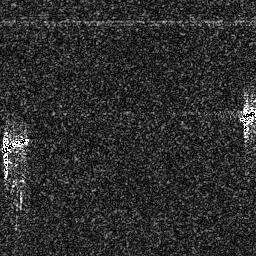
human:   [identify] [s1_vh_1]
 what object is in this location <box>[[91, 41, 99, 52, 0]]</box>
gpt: <ref>1 medium ship at the right</ref>

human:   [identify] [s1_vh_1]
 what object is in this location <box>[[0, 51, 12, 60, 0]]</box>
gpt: <ref>1 medium ship at the left</ref>